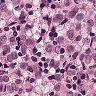
Metastatic tissue present: yes